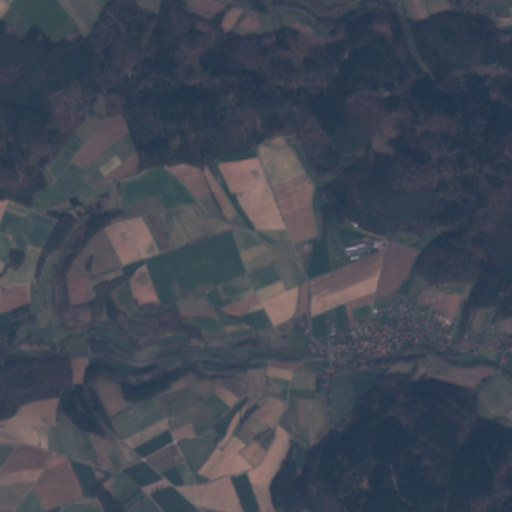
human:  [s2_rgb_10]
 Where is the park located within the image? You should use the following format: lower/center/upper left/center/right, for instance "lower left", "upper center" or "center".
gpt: The park is located in the center right of the image.
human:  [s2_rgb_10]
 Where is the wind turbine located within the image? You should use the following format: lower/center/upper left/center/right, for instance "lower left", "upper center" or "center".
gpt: The wind turbine is located in the lower left of the image.
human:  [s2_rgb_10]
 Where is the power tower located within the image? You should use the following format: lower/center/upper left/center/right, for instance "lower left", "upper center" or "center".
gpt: There is no power tower in the image.